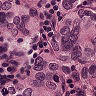
Metastatic tissue present: yes